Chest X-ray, PA view. Patient: 48 years old, sex F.
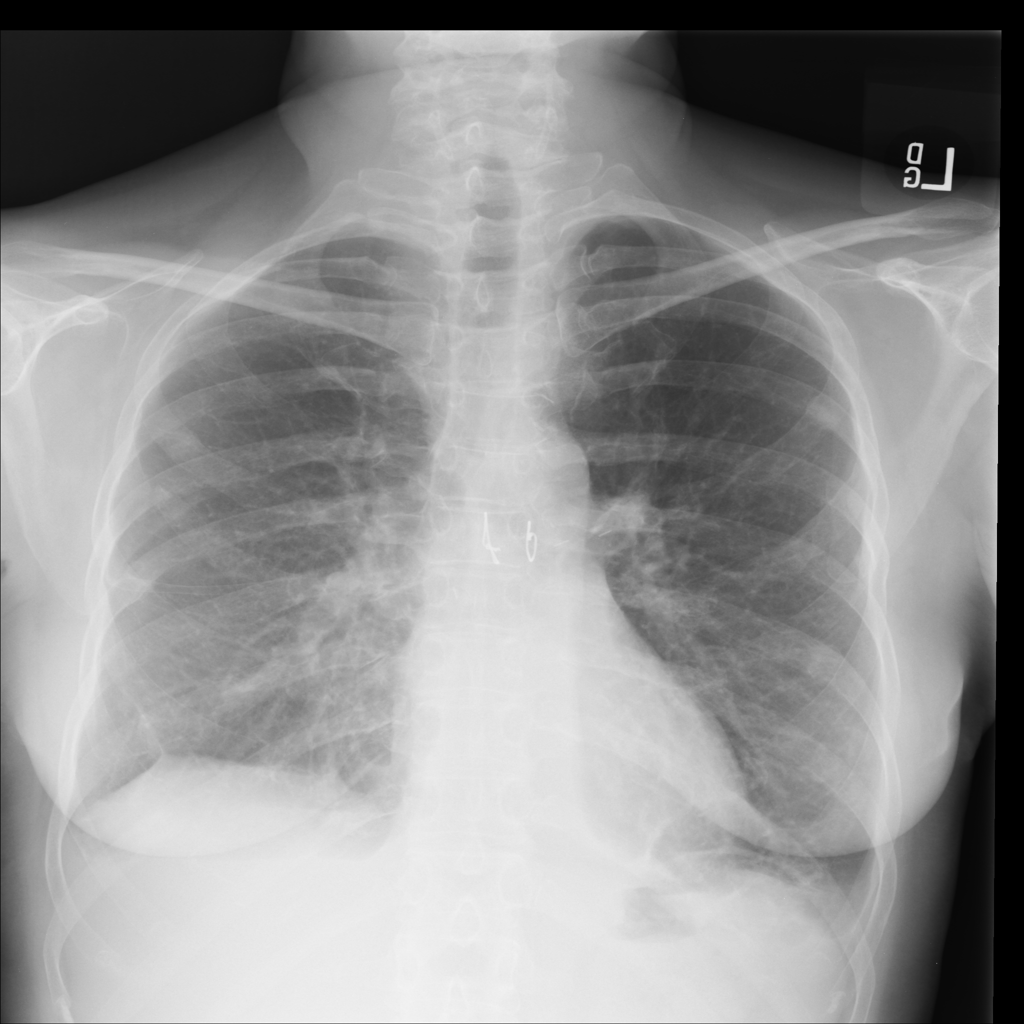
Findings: Effusion, Pneumothorax